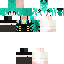
A female human skin with green skin, wearing brown long hair dressed in a blue hoodie and black pants, featuring a closed mouth.